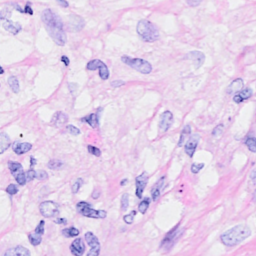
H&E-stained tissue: Breast